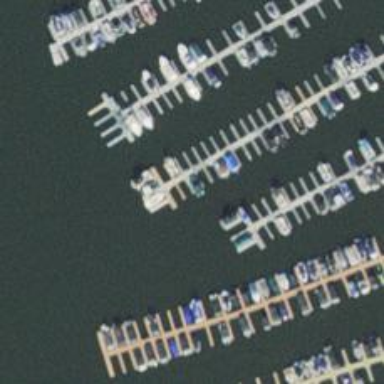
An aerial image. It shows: Man-made pier.